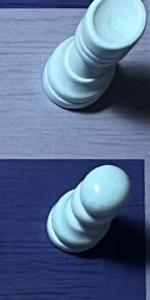
Label: Pawn_White